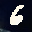
Label: 6